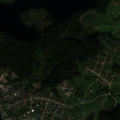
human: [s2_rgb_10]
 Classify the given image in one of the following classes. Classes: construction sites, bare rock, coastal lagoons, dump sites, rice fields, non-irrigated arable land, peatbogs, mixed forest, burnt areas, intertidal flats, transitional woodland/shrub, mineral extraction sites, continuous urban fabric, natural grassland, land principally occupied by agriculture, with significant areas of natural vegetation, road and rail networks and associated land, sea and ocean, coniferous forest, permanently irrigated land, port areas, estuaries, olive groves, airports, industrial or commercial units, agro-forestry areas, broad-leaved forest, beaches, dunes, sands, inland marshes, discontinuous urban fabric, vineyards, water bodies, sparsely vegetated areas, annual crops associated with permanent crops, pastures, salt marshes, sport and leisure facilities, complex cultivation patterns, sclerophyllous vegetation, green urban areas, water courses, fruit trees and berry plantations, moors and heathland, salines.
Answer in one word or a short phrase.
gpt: discontinuous urban fabric, complex cultivation patterns, coniferous forest, mixed forest, water bodies